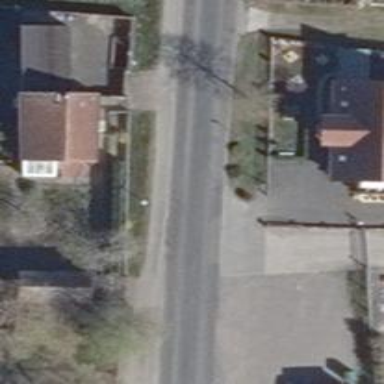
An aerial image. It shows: Secondary road with asphalt surface.